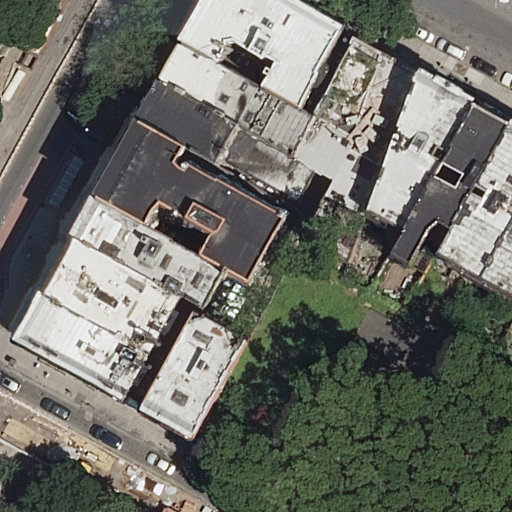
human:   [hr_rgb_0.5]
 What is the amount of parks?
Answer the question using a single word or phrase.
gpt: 1

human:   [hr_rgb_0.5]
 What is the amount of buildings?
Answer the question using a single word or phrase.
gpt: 16

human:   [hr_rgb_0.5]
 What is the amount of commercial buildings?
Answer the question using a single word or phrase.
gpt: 0

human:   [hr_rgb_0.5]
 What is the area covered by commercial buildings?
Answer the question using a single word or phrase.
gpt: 0m2

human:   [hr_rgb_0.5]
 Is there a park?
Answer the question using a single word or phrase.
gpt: yes

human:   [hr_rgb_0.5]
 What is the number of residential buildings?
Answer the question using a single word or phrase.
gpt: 16

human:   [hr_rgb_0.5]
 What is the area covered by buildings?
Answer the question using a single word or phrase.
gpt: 3909m2

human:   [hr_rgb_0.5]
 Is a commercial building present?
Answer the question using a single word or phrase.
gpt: no

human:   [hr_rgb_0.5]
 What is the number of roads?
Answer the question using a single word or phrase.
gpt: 8

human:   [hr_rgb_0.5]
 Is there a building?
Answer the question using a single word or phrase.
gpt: yes

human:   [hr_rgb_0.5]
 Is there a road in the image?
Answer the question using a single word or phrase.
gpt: yes

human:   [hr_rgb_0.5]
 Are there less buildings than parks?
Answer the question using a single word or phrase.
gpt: no

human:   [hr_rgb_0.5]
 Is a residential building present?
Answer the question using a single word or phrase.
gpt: yes

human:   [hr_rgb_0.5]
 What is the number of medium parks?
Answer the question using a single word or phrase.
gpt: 1

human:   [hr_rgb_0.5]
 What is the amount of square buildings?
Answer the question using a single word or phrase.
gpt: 0

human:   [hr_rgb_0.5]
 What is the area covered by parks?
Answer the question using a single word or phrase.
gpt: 107m2

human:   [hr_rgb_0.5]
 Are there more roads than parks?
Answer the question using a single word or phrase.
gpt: yes

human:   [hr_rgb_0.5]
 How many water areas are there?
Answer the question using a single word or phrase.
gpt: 0

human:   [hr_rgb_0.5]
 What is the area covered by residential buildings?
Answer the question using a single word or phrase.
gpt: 3909m2

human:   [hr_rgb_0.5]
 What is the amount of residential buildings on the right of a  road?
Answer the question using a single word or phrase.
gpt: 16

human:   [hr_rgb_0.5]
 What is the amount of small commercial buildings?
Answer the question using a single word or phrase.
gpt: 0

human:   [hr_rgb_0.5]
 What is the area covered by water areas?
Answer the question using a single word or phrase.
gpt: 0m2

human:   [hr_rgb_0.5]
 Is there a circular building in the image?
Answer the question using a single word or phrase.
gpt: no

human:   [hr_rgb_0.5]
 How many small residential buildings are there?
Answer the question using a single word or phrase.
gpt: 3

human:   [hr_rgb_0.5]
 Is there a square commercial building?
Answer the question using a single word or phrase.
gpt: no

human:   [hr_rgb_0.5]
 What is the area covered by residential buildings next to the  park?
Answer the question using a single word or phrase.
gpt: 3909m2

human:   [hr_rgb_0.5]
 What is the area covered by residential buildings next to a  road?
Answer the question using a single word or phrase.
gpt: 3909m2

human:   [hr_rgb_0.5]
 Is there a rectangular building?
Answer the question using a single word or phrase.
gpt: yes

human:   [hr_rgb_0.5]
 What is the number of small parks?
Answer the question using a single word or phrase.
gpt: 0

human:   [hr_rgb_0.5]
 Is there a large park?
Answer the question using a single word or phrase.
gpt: no

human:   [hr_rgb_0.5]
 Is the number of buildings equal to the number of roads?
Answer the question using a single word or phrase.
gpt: no

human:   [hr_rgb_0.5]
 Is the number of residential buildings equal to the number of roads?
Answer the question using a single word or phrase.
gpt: no

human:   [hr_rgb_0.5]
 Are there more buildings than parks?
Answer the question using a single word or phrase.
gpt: yes

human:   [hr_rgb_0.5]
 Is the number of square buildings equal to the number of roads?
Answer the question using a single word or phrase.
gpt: no

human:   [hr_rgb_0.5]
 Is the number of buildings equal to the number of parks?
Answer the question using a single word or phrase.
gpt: no

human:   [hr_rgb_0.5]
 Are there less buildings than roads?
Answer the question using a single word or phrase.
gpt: no

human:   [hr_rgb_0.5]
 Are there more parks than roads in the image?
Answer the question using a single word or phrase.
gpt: no

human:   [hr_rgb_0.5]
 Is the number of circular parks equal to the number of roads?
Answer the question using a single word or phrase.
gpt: no

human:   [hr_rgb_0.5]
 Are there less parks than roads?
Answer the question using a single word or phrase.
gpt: yes

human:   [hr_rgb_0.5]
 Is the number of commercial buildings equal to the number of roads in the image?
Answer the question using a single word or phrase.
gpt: no

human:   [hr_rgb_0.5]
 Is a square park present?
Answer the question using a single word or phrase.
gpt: no

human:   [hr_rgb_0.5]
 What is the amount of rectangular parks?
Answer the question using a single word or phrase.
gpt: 1

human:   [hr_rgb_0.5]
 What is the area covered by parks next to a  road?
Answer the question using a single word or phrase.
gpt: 107m2

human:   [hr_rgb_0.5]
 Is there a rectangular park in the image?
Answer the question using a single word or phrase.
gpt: yes

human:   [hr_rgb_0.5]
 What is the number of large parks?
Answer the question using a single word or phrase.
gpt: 0

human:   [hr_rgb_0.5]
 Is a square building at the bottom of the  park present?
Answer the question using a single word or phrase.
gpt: no

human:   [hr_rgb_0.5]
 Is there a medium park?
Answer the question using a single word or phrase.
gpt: yes

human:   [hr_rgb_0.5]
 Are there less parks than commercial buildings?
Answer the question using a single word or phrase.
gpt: no

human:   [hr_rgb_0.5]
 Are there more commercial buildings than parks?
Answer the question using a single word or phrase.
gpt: no

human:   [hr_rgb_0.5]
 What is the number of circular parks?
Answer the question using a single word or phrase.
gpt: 0

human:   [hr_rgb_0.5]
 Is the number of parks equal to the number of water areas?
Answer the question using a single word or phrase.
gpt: no

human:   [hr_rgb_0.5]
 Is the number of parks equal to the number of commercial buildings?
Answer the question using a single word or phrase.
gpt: no

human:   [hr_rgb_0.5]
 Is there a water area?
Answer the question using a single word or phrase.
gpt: no

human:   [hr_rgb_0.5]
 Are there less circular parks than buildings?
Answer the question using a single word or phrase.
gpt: yes

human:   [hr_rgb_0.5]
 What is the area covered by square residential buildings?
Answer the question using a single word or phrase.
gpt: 0m2

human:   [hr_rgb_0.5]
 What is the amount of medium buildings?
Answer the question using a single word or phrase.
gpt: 13

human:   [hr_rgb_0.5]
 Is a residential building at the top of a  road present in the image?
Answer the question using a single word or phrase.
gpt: yes

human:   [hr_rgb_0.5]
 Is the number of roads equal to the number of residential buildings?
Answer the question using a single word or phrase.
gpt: no

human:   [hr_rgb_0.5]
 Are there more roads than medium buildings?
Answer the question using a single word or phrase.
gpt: no

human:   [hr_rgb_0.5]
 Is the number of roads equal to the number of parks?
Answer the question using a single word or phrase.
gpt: no

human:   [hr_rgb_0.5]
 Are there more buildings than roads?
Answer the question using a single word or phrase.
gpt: yes

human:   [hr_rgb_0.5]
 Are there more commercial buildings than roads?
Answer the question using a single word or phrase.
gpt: no

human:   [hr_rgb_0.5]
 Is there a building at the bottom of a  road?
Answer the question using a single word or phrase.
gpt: yes

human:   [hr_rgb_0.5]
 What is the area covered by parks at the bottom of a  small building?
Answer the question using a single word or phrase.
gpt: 107m2